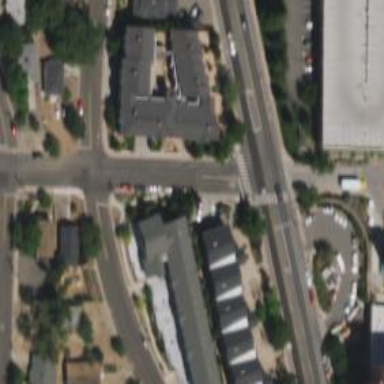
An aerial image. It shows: Residential road with asphalt surface and separate sidewalk.